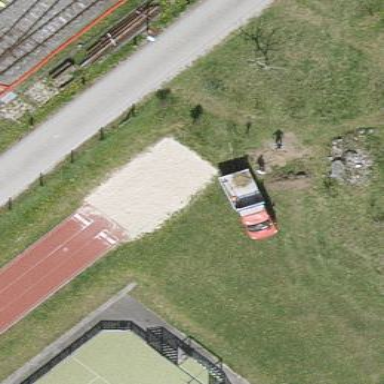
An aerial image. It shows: Sandy track designed for long jump athletics practice.